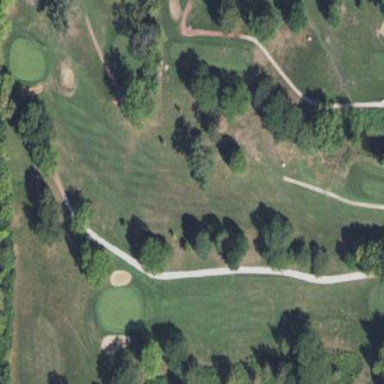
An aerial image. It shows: Grassy area designated as golf fairway.